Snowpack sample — Loveland Pass, Silver Plume, Colorado, USA (2/11/26, 12:00 PM MST)
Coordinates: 39.663, -105.886
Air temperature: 35 °F
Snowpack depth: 82 cm
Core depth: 30 cm
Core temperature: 28.4 °F
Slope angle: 13°, slope face: 12°
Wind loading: high
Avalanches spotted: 1
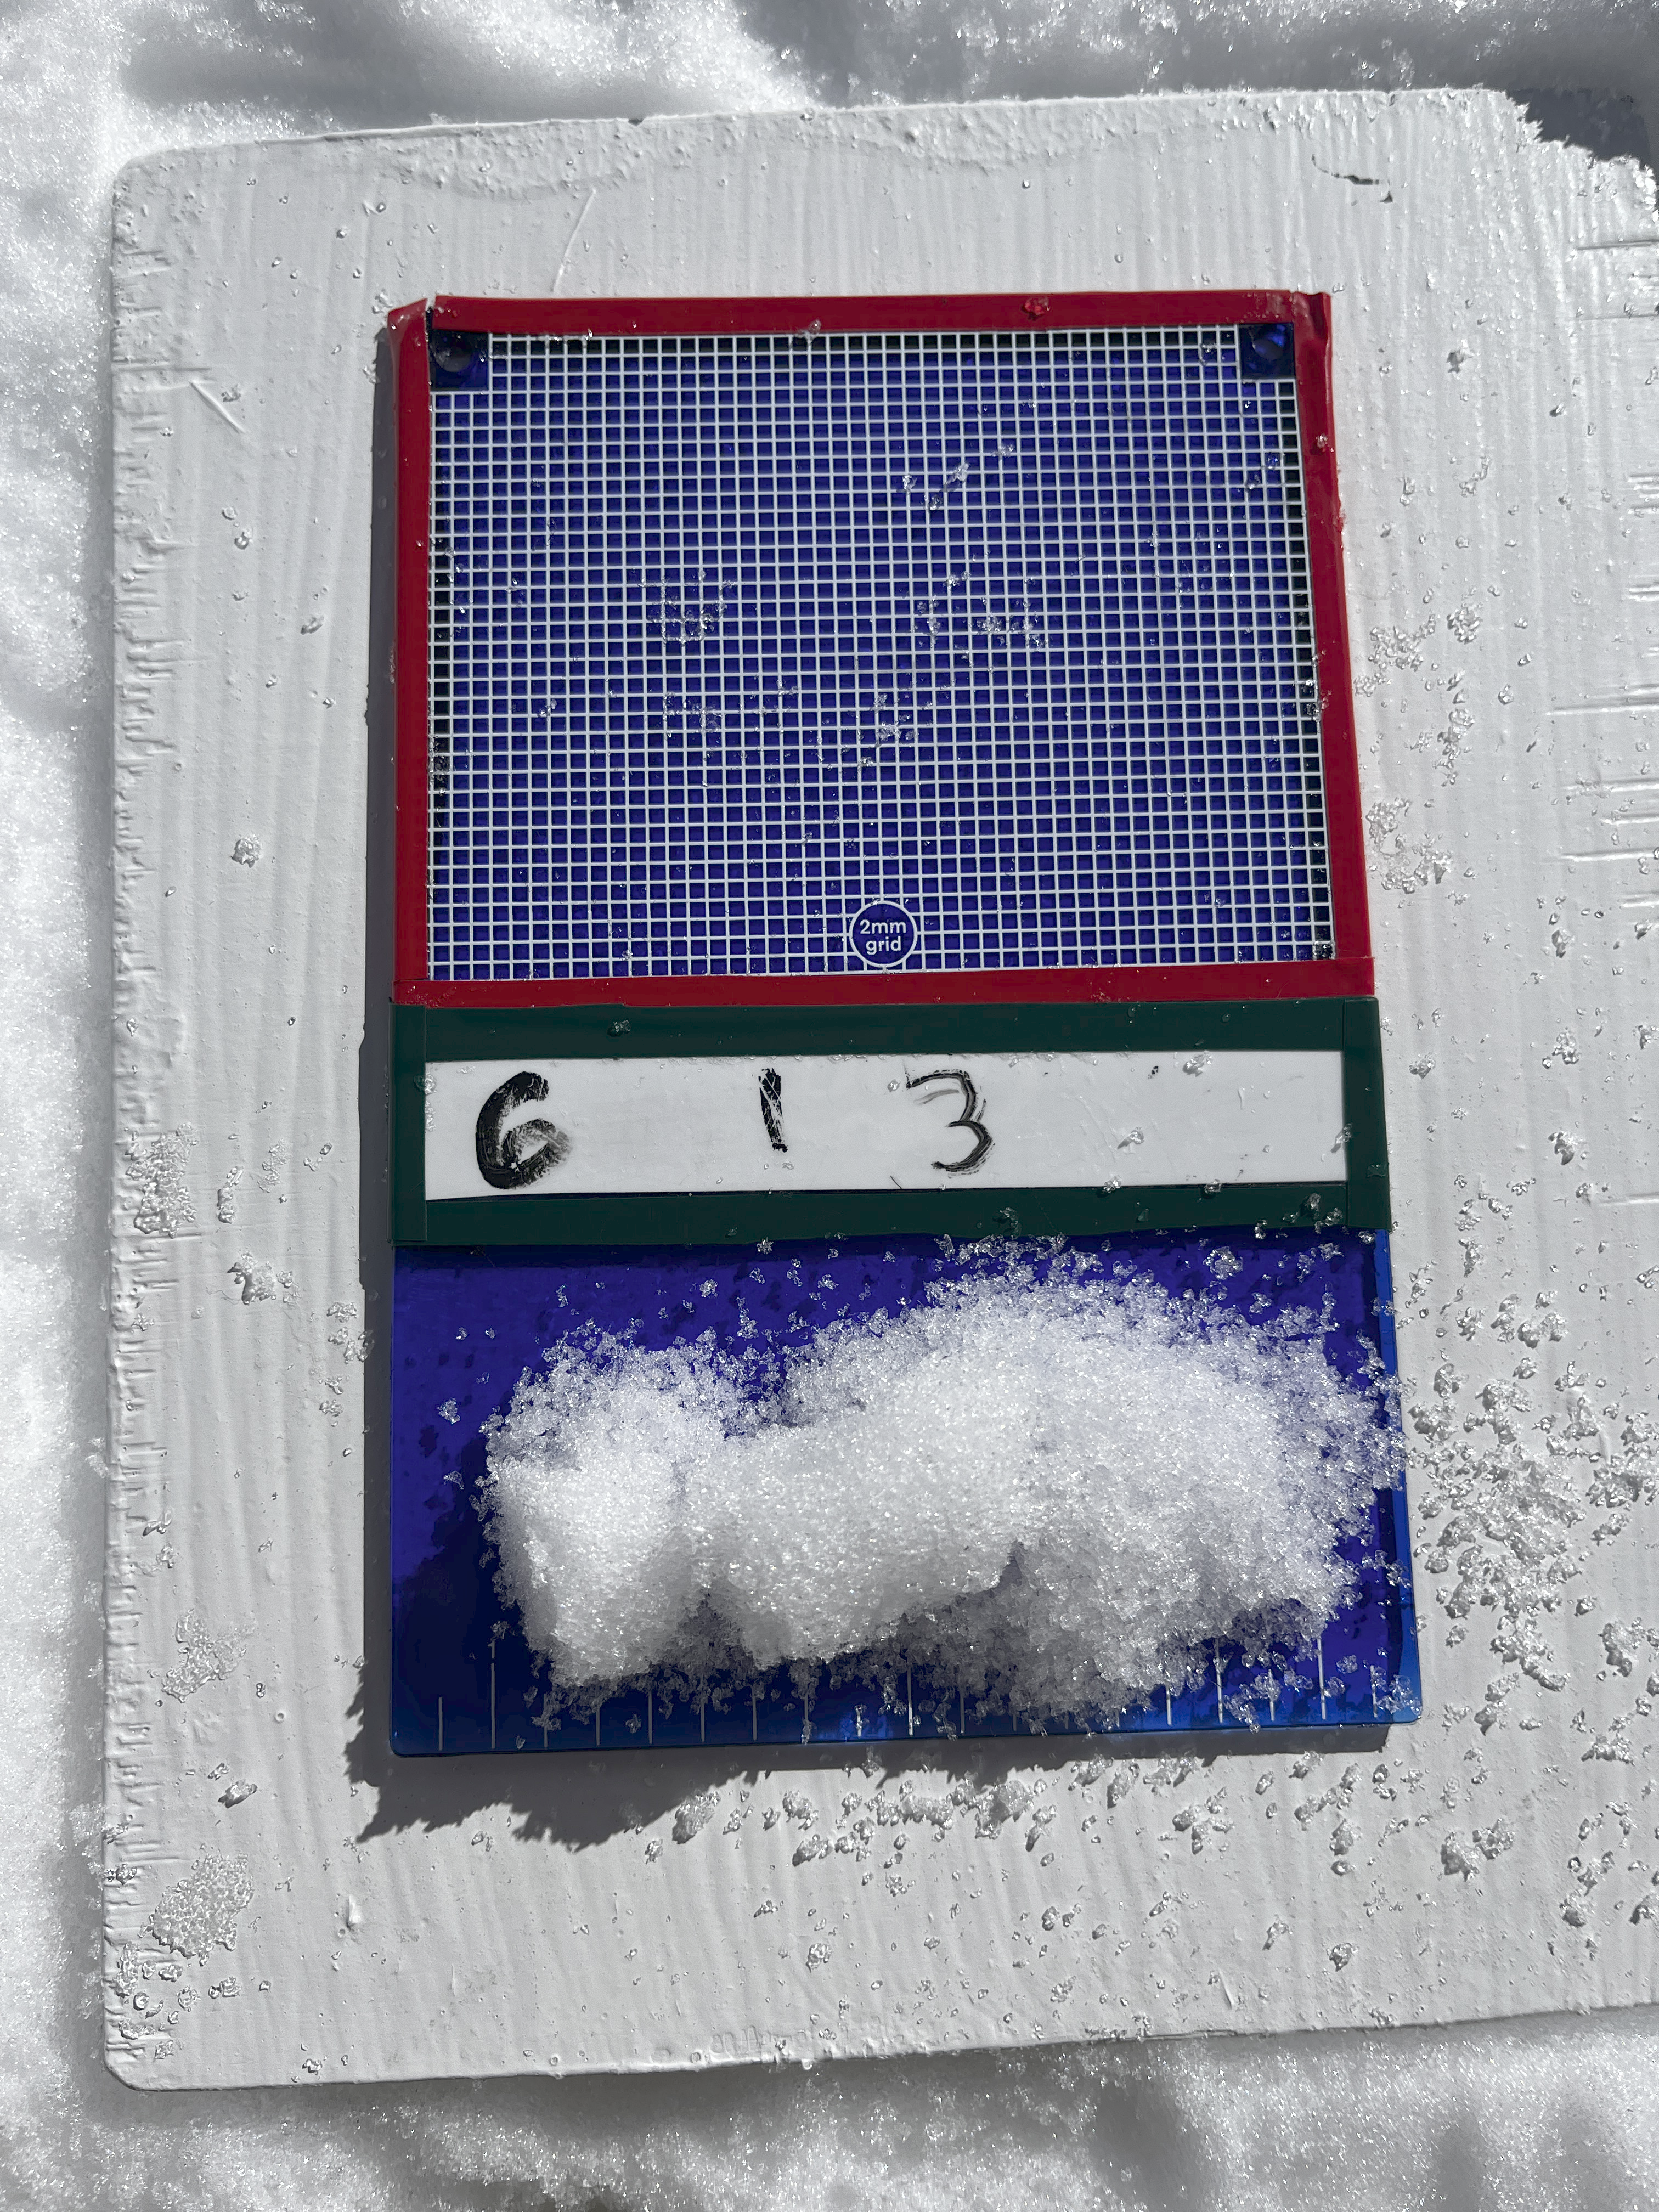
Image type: crystal_card
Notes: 1 small avalanche spotted on the north side of the bowl, lots of wind loading